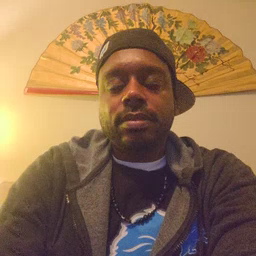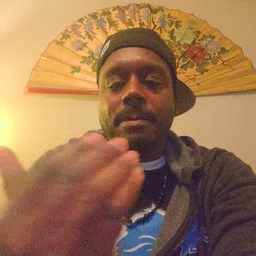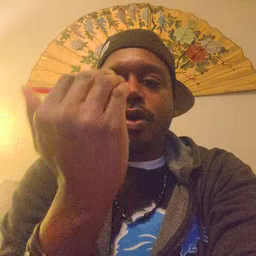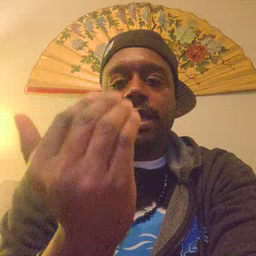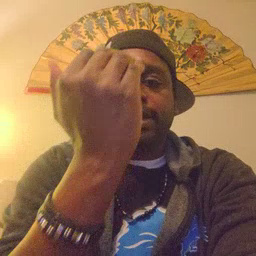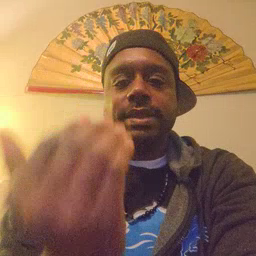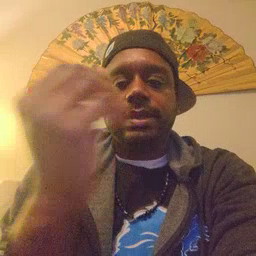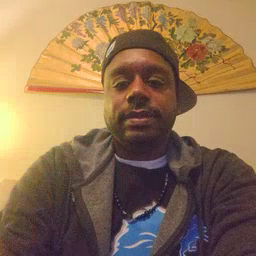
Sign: morning